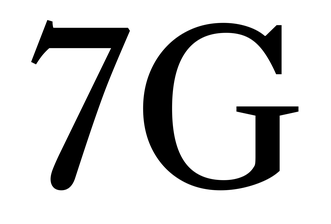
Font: LibreCaslonText_Regular